Interaction volume radius: 10 \u00c5
Interaction volume height: 15 \u00c5
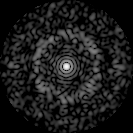
Disorder parameter: 0.779